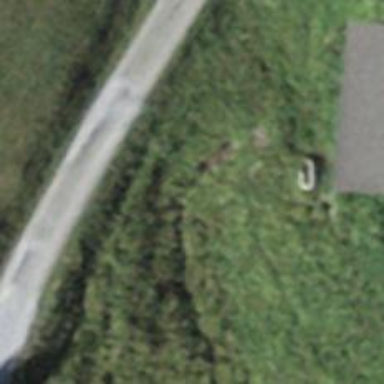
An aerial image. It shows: Culvert tunnel.